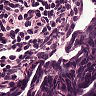
Metastatic tissue present: no